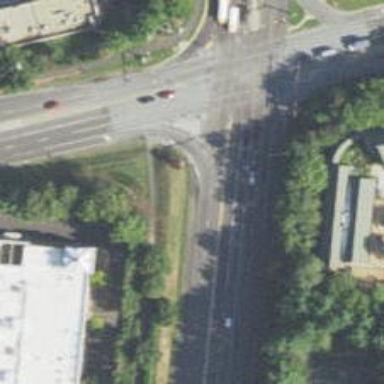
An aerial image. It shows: Asphalt road with primary link designation.